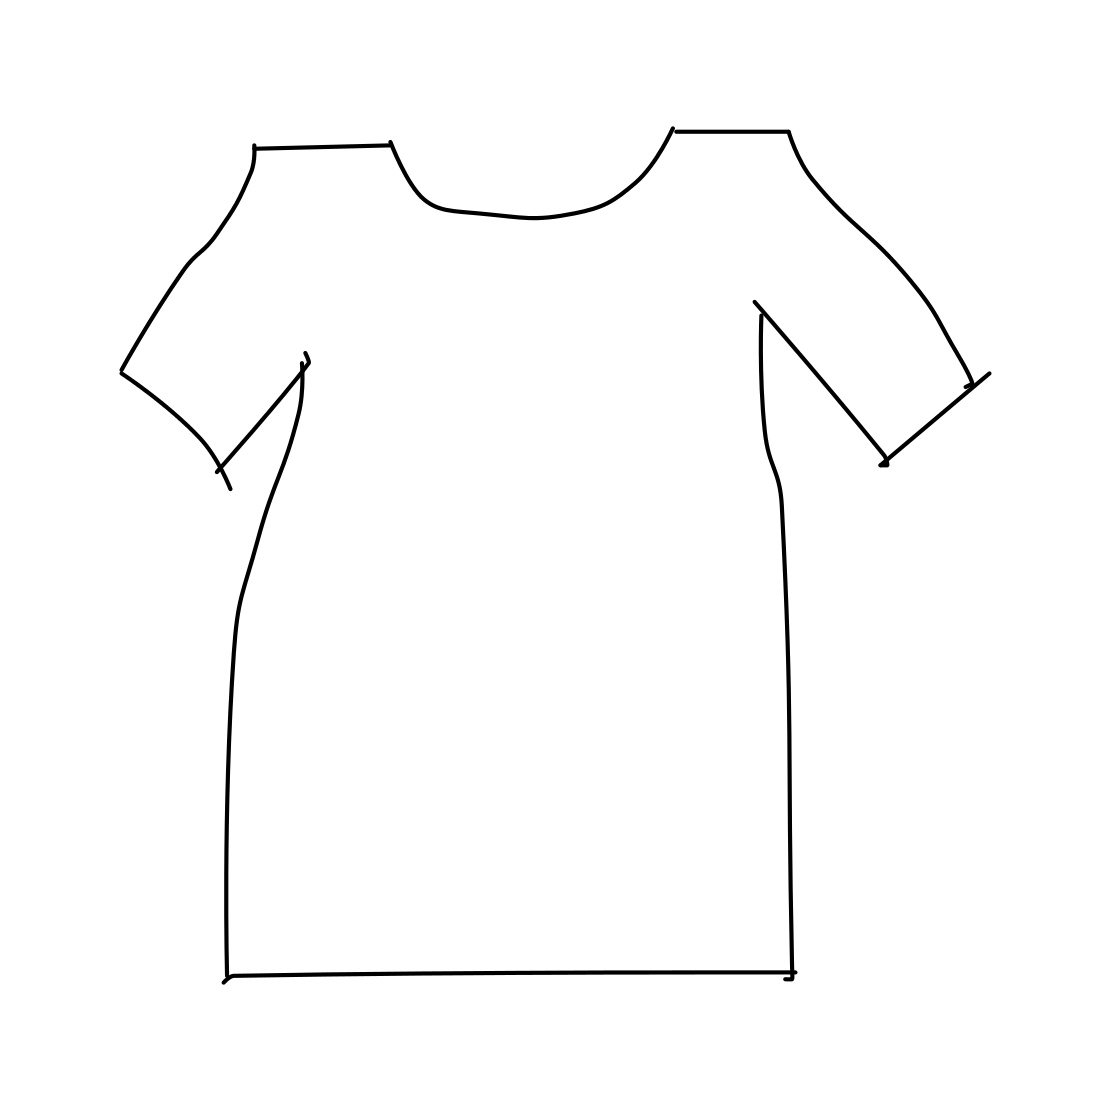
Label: t-shirt